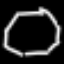
Label: octagon